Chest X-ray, AP view. Patient: 25 years old, sex F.
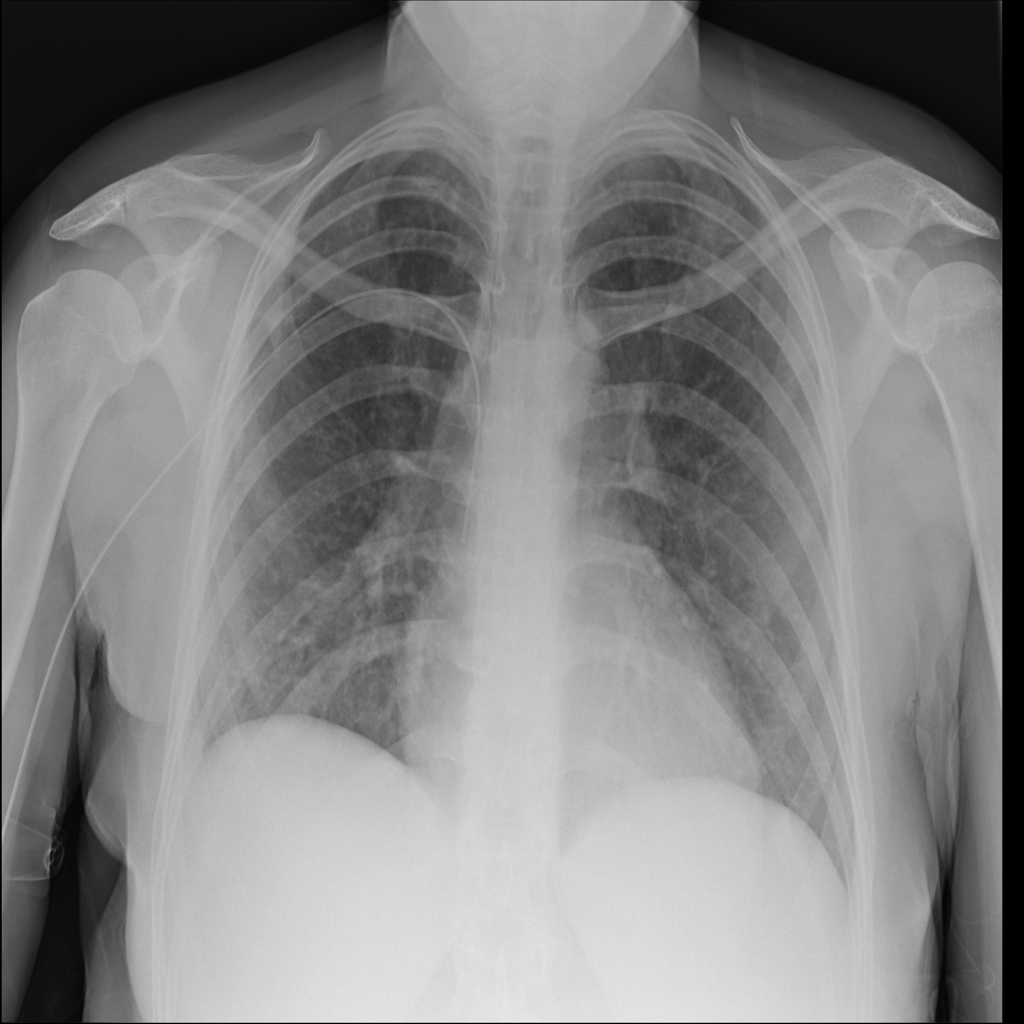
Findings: Infiltration